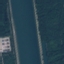
Land use / land cover class: River